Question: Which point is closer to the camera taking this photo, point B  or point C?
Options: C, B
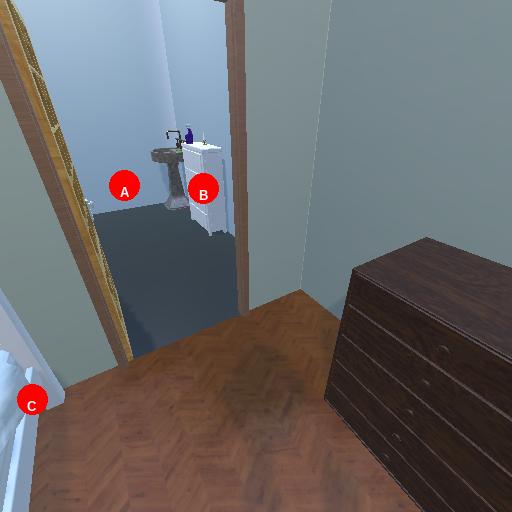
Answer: C